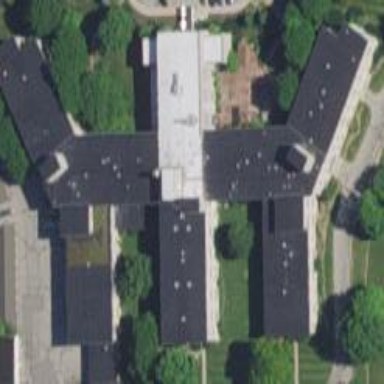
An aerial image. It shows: Building that serves as nursing home.